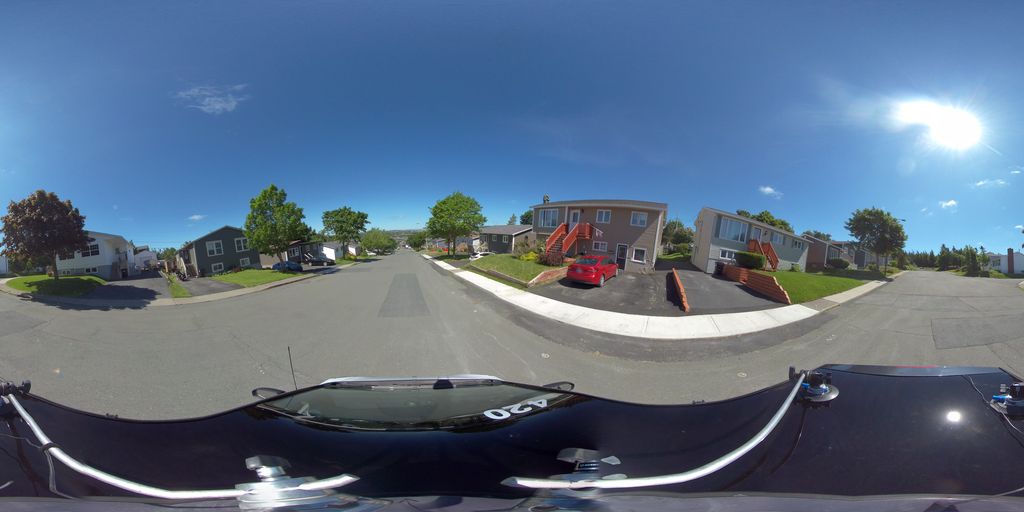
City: st_johns